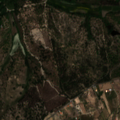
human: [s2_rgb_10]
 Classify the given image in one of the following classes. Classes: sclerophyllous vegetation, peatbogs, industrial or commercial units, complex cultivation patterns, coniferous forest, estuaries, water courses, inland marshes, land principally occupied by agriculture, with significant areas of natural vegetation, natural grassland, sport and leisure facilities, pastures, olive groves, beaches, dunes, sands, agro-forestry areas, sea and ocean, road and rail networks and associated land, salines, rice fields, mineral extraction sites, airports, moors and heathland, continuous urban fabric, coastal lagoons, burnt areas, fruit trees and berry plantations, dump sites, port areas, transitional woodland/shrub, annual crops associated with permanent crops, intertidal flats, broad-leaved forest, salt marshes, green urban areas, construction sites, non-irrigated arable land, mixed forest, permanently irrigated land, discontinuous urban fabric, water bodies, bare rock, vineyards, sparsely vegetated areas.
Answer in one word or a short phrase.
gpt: complex cultivation patterns, land principally occupied by agriculture, with significant areas of natural vegetation, agro-forestry areas, broad-leaved forest, mixed forest